Interaction volume radius: 5 \u00c5
Interaction volume height: 15 \u00c5
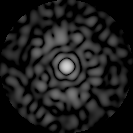
Disorder parameter: 0.8236